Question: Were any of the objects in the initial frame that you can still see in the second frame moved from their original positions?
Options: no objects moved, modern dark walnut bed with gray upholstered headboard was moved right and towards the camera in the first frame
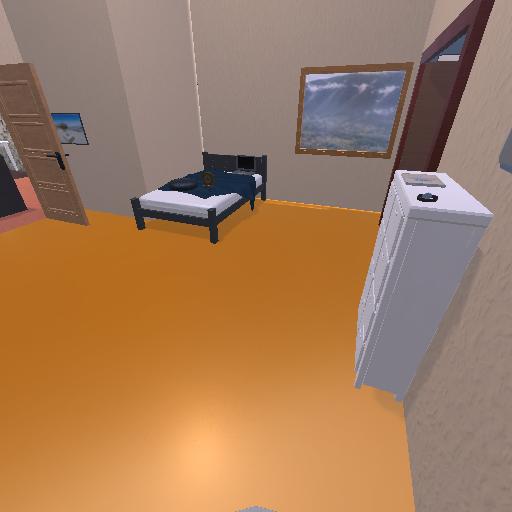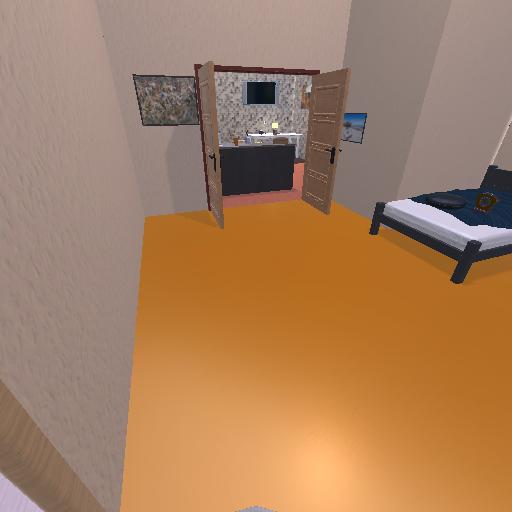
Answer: no objects moved